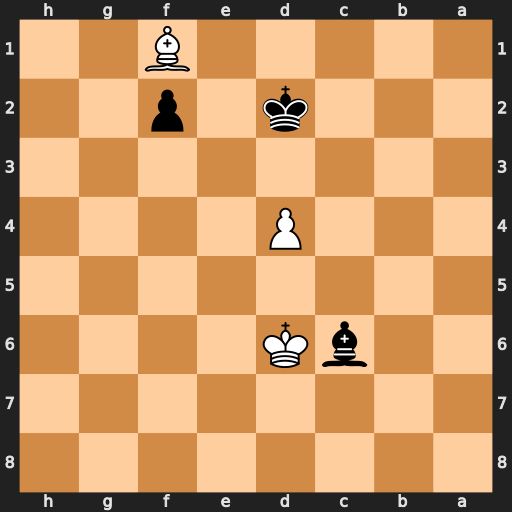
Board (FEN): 8/8/2bK4/8/3P4/8/3k1p2/5B2
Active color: b
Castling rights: -
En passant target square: -
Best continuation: Ke1 Bh3 Bb5